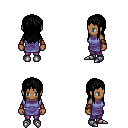
a pixel art fantasy rpg character, female body template, human, dark skin, chain tabard jacket, magenta pants, black unkempt hairstyle, cloth bracers, metal boots, four views (front, back, left, right), 2x2 character sprite sheet, small pixel art, hard edges, no anti-aliasing